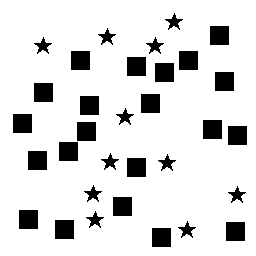
Squares: 21
Triangles: 0
Stars: 11
Total shapes: 32